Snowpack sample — Rabbit Ears Pass, Jackson County, Colorado, USA (12/17/25, 1:08 PM MST)
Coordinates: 40.387, -106.625
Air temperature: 34 °F
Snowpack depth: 46 cm
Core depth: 30 cm
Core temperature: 24.8 °F
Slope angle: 6°, slope face: 165°
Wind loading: medium
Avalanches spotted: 0
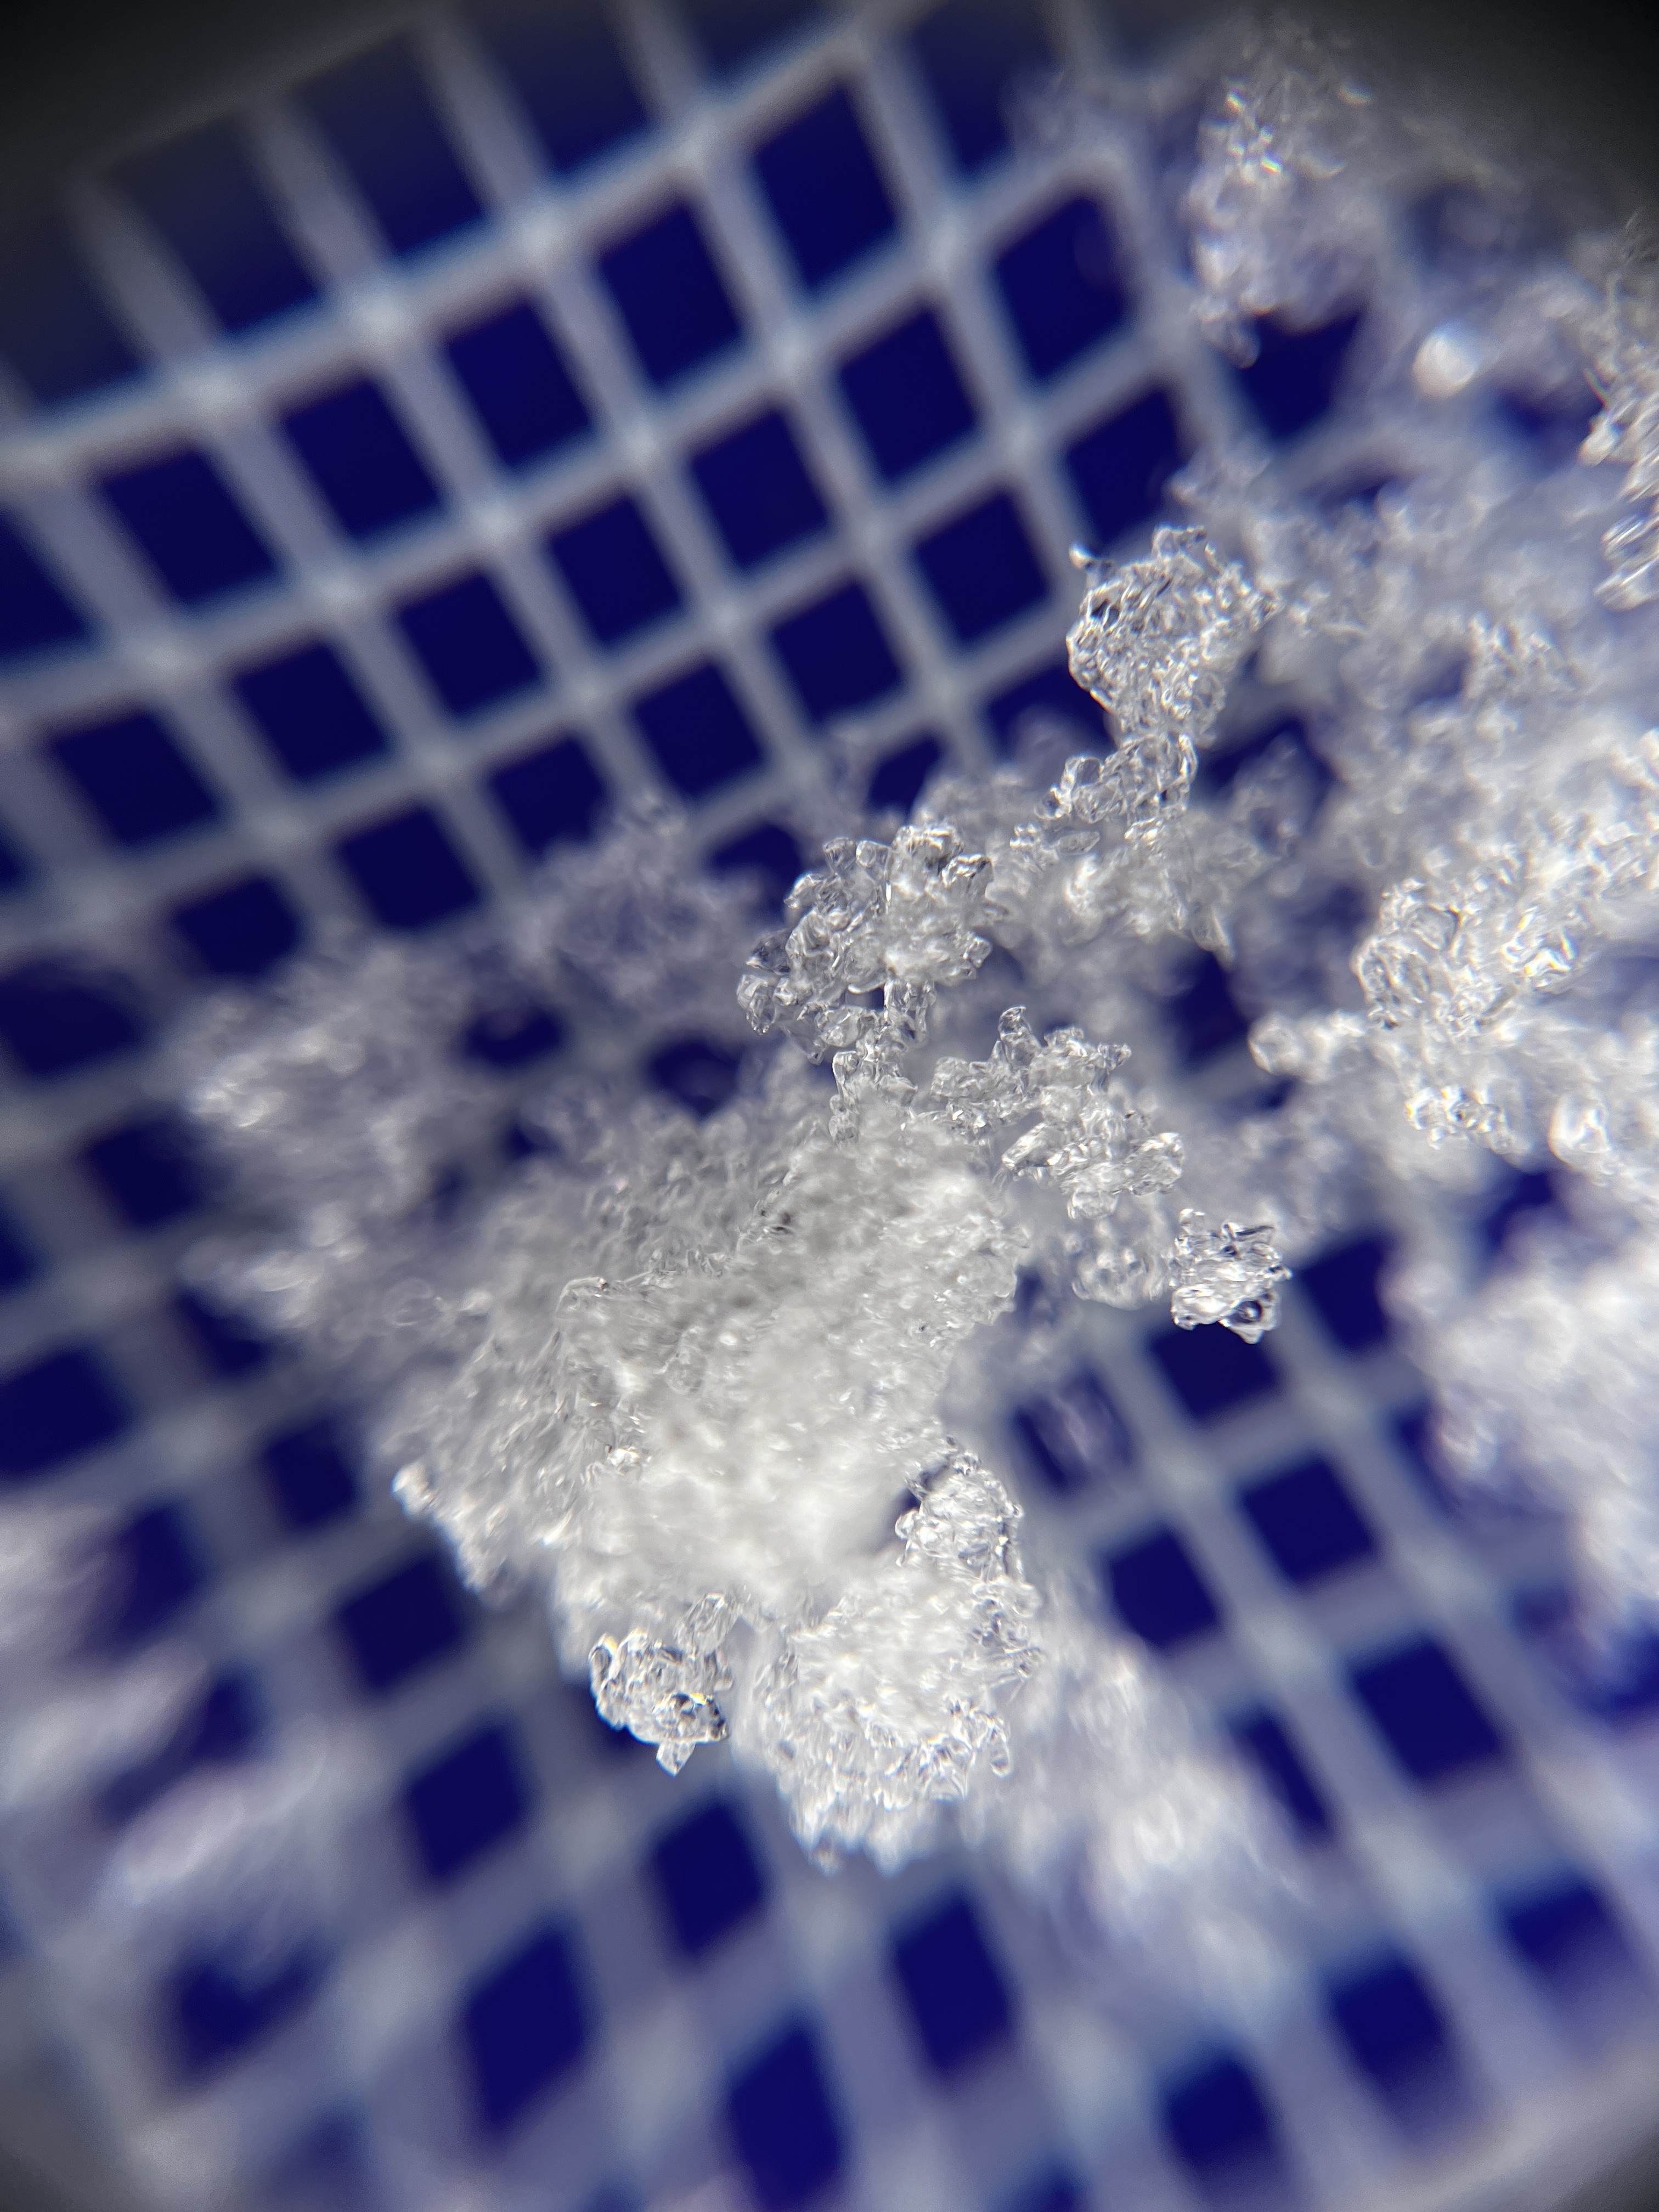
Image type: magnified_profile
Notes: No avalanches spotted nearby, although collected in a meadowy area with minimal risk on this face of the pass.